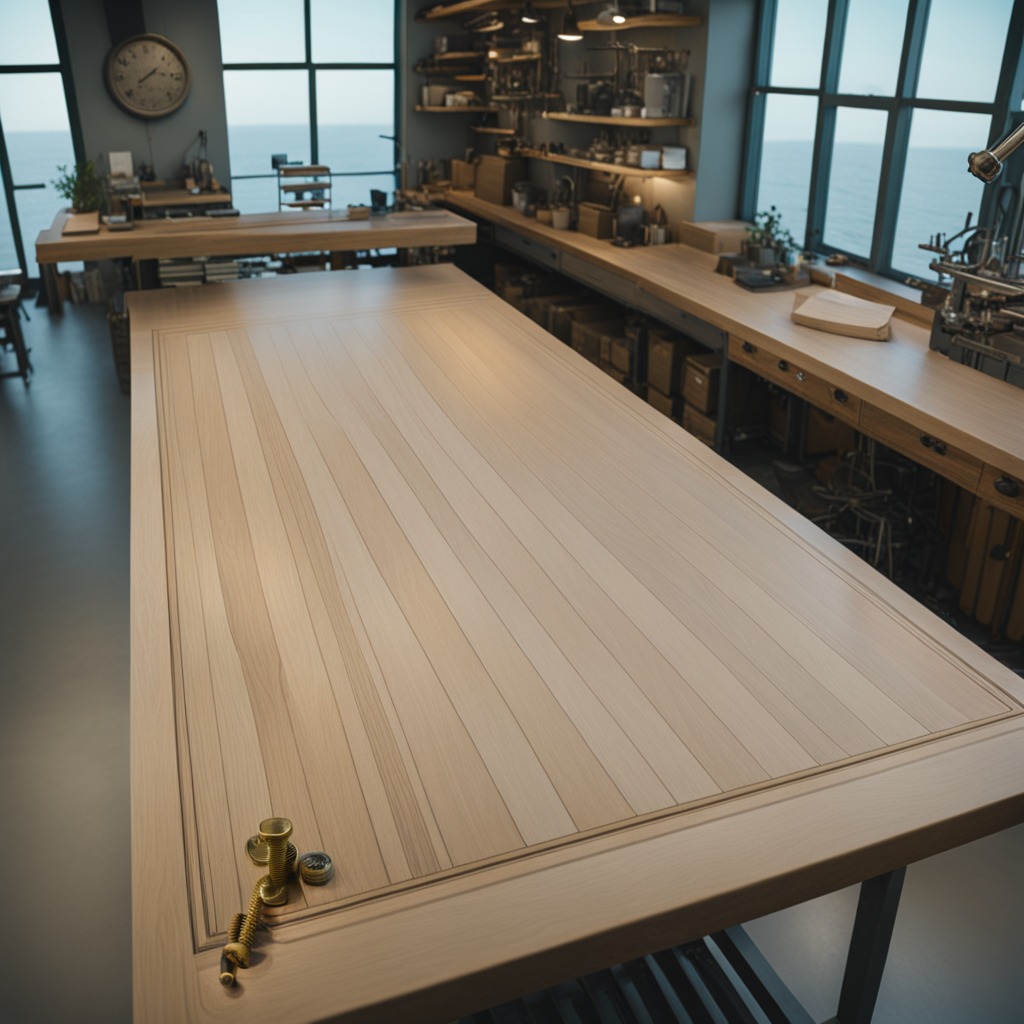
A metal screw is lying on a workbench inside a coastal fishing gear workshop.